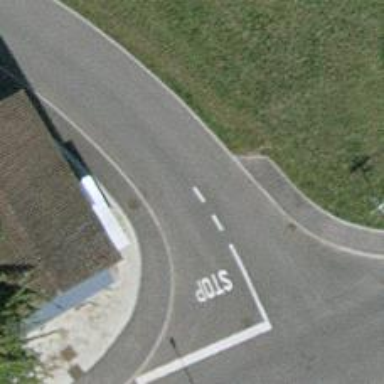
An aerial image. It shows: Asphalt sidewalk along the footway.